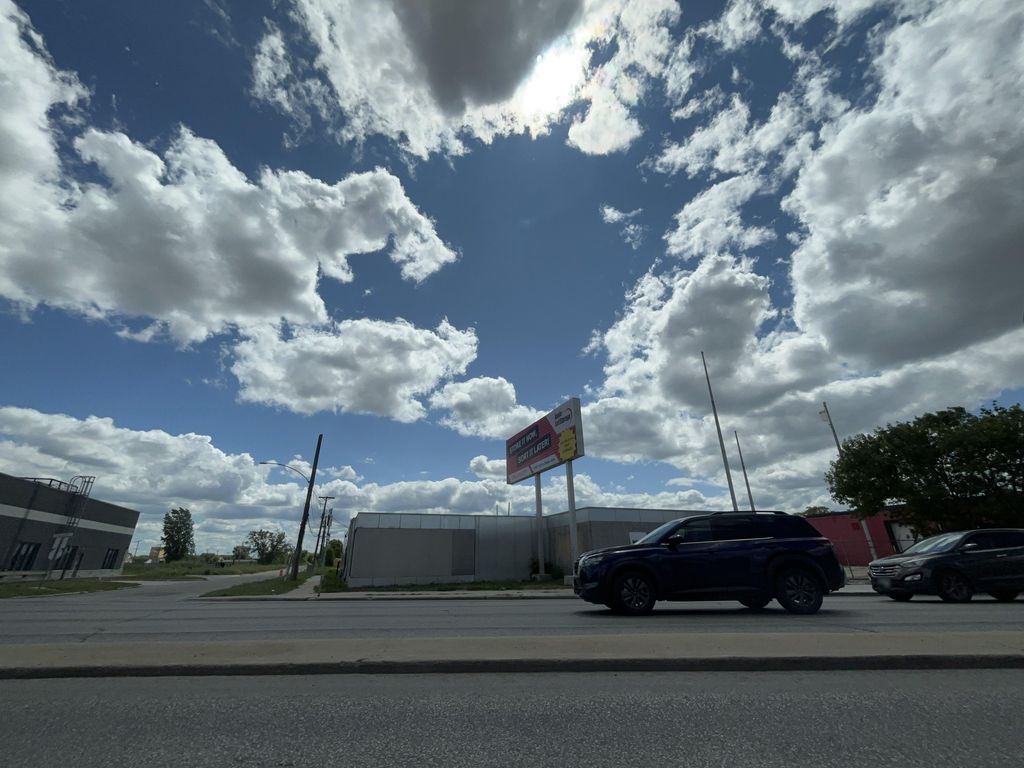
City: winnipeg